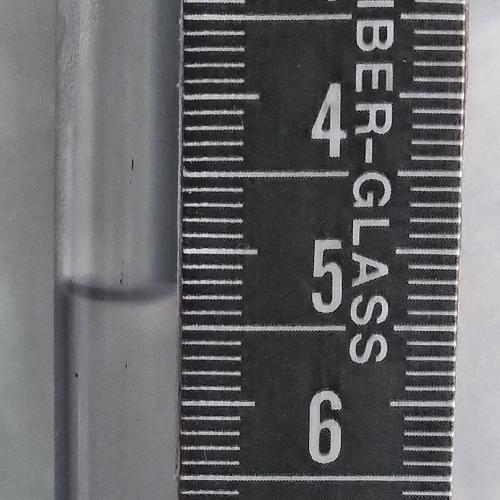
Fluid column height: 5.3 cm